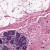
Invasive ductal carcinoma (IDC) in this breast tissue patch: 0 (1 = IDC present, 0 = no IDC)